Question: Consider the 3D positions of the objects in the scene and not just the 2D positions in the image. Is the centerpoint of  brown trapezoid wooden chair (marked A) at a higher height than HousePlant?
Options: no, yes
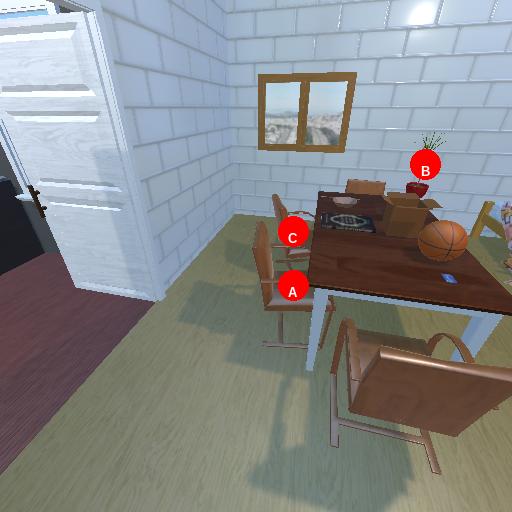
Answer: no